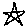
Label: star